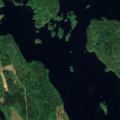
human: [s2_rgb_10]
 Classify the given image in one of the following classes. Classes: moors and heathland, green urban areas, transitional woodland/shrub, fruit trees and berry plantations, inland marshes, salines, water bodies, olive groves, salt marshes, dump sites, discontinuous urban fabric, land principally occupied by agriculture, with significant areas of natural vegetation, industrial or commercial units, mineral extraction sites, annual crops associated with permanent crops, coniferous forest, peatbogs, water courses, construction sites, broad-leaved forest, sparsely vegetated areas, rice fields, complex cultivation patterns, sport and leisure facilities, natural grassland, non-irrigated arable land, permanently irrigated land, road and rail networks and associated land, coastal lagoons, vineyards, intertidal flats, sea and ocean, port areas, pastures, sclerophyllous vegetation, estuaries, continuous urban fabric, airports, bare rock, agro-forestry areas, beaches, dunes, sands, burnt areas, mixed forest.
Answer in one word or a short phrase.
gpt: mixed forest, water bodies